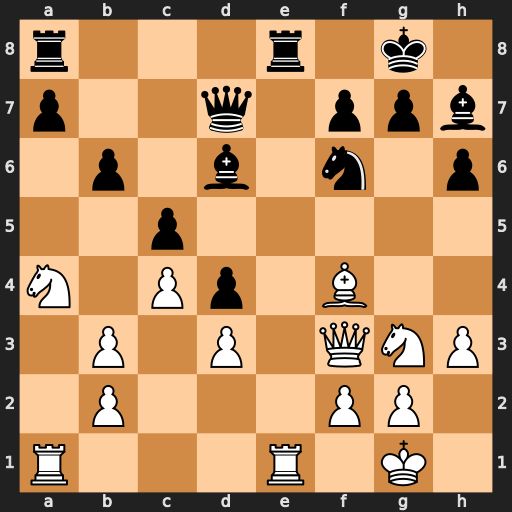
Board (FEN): r3r1k1/p2q1ppb/1p1b1n1p/2p5/N1Pp1B2/1P1P1QNP/1P3PP1/R3R1K1
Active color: w
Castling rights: -
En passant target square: -
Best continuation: Nxb6 axb6 Rxa8